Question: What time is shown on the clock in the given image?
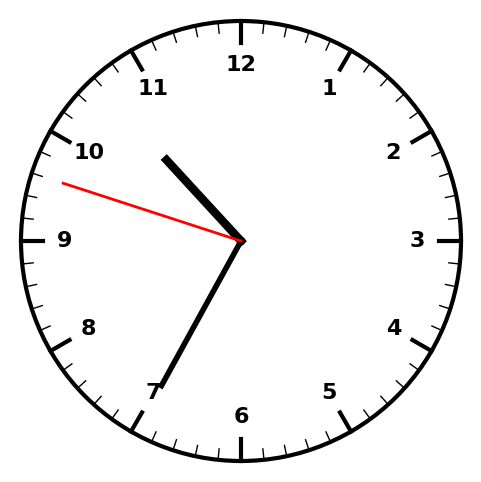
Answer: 10:34:48